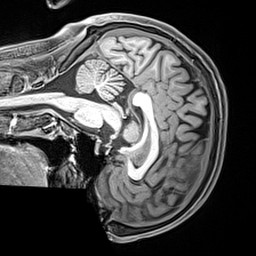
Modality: T1w
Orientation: sagittal
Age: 22
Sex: male
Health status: healthy
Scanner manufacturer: siemens
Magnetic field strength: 3 T
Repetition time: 2.4 s
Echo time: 0.00217 s